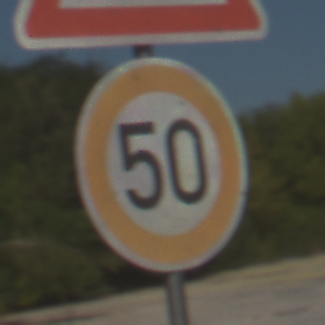
Verkehrszeichen: Geschwindigkeit50
Zusatzzeichen oben: WildwechselLinks
Umgebung: Outdoor, Nature
Tageszeit: Midday
Wetter: Clear
Licht: Natural
Jahreszeit: Summer
Kontrast: HighContrast